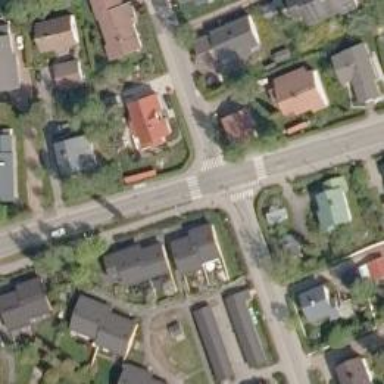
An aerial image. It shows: Road with "give way" sign.